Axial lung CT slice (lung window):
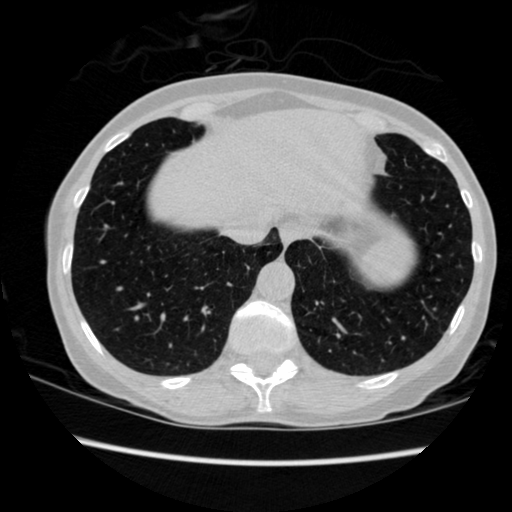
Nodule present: no